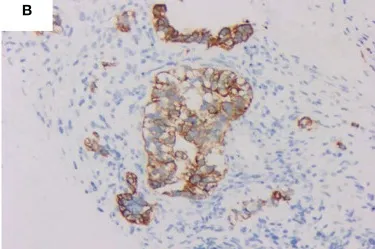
Immunohistochemical images of the pulmonary blastoma patient. (B) CK positive (Microscopic magnificationx200).
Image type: pathology (immunostaining)